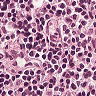
Metastatic tissue present: no